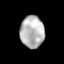
Tissue: prostate
Cell type: T cells
Senescence score: 0.3442
Nuclear area (px): 751
Mean DAPI intensity: 181.83